Question: I am working along with my MVC4 WEBAPI project. All i am doing is generating a web service using a DTO(samplemodelDTO) which is as follows.
'''
namespace Ws.Models
{
public class samplemodelDTO
{
[Key]
public int id { set; get; }
public string Productname { get; set; }
public int Productquantity { get; set; }
public string ProductReview { get; set; }
}
}
'''
This DTO is used in the controller as follows, as it is fetching data from the two tables. I have searched a lot, also used anonymous object but it's still throwing the same inner exception.Also i searched here, but i am still unable to find any solution. Any guidance will be highly appreciated.Cheers.
'''
public IQueryable<samplemodelDTO> Getproducts()
{
var query = from t in db.products
join p in db.ratings on t.product_id equals p.prod_id
select new samplemodelDTO()
{
Productname = t.product_name,
Productquantity = t.quantity,
ProductReview = p.rating1
};
return query;
}
'''
The error which it is throwing is this
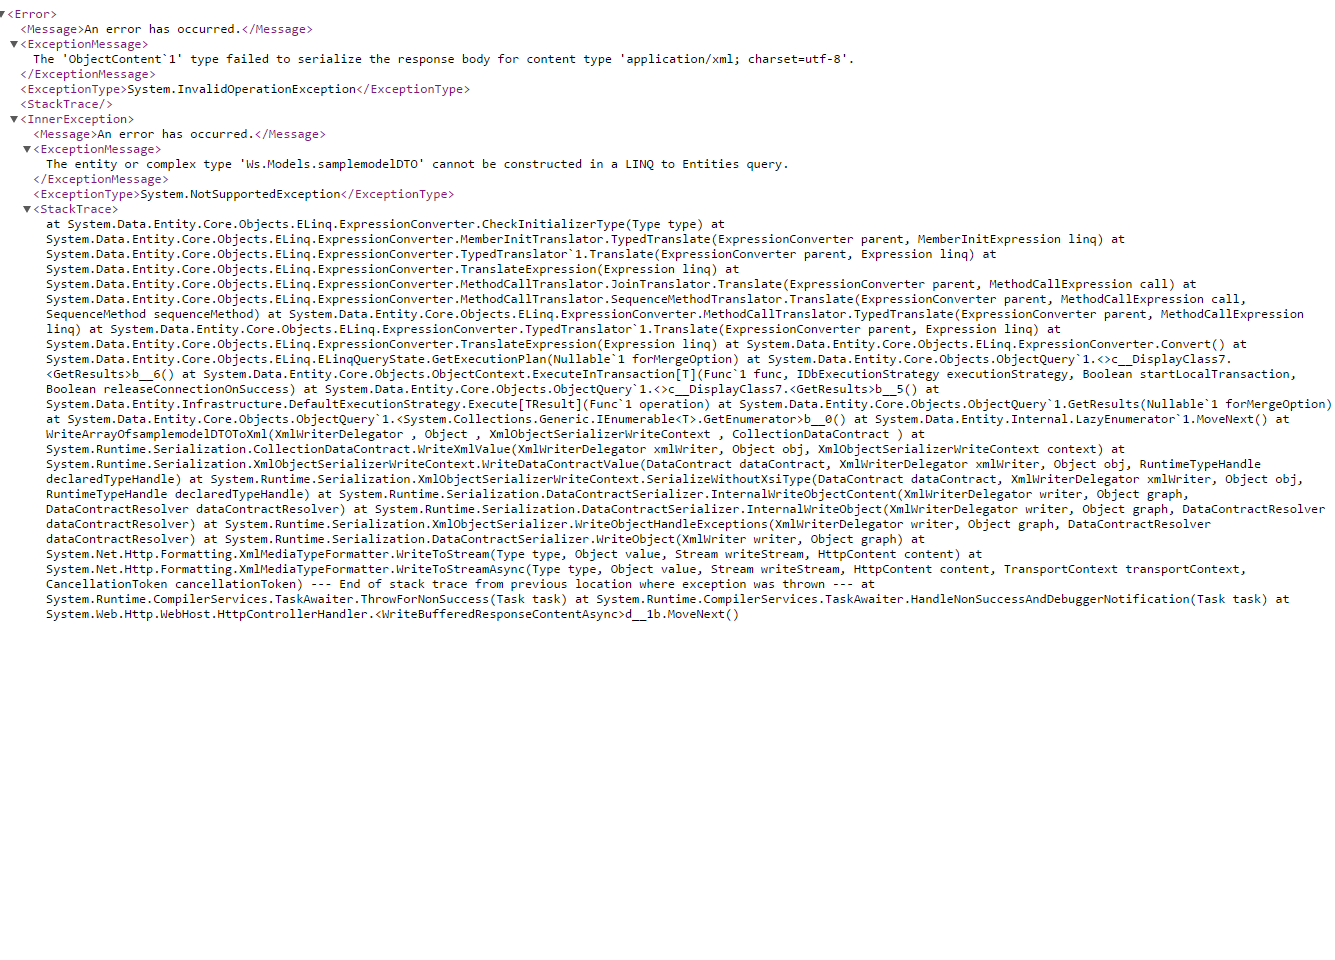
Answer: Please try below one, Use namespace different from context model's for a safer side.
'''
namespace <NewNamespaceforDTO> //Ws.Models
{
public class samplemodelDTO
{
public int id { set; get; }
public string Productname { get; set; }
public int Productquantity { get; set; }
public string ProductReview { get; set; }
}
}
public List<samplemodelDTO> Getproducts()
{
var query = from t in db.products.AsEnumerable()
join p in db.ratings.AsEnumerable() on t.product_id equals p.prod_id
select new samplemodelDTO()
{
Productname=t.product_name,
Productquantity=t.quantity,
ProductReview=p.rating1
};
return query.ToList();
}
'''
It might be useful.